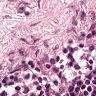
Metastatic tissue present: no